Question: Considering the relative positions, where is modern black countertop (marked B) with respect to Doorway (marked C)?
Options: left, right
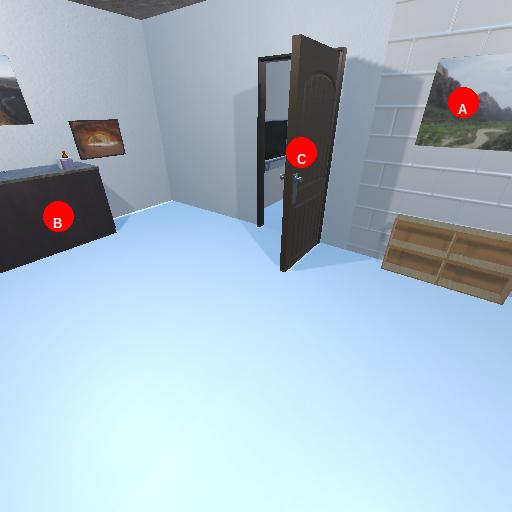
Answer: left